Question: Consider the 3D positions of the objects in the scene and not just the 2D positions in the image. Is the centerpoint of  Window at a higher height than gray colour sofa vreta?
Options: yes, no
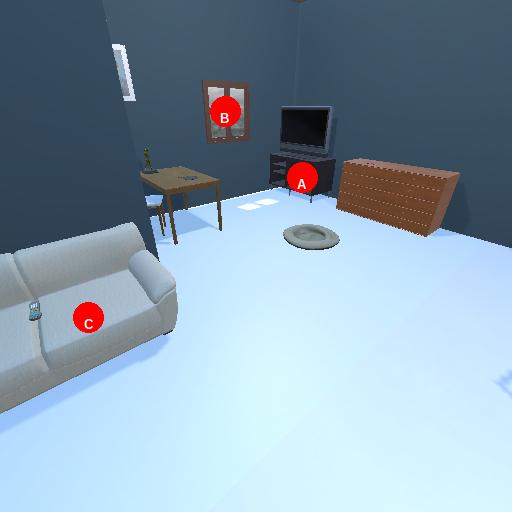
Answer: yes